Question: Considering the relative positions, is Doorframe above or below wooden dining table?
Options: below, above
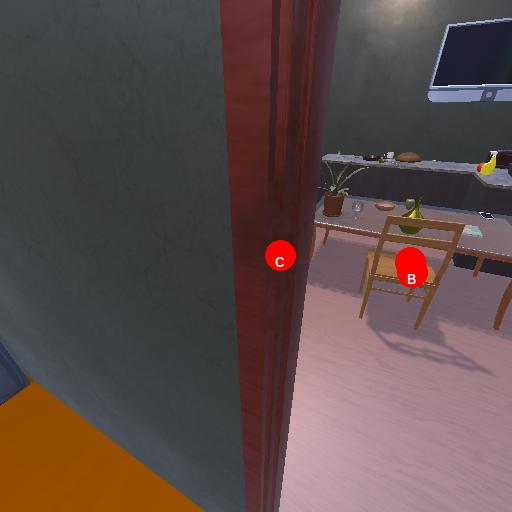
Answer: below